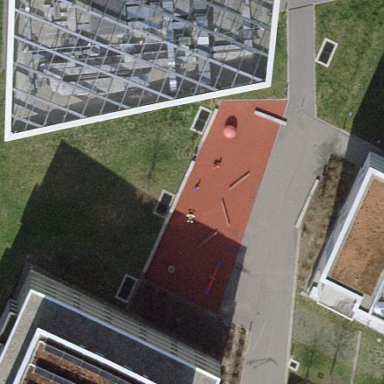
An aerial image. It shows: Playground area for leisure land.